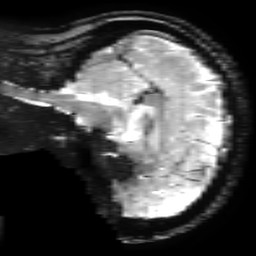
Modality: T2starw
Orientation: sagittal
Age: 37
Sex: female
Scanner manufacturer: ge
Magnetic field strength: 3 T
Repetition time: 0.65 s
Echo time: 0.02 s